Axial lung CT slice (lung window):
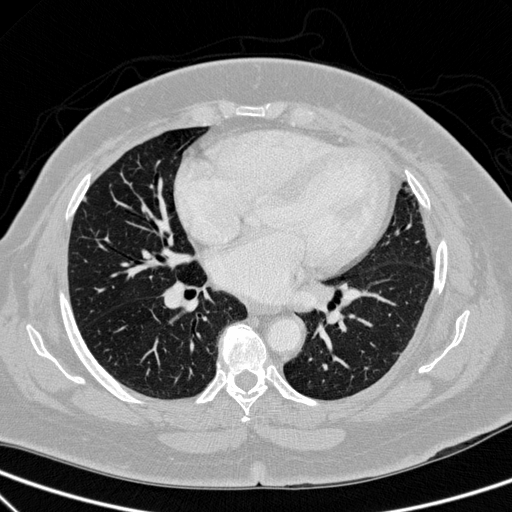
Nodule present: no